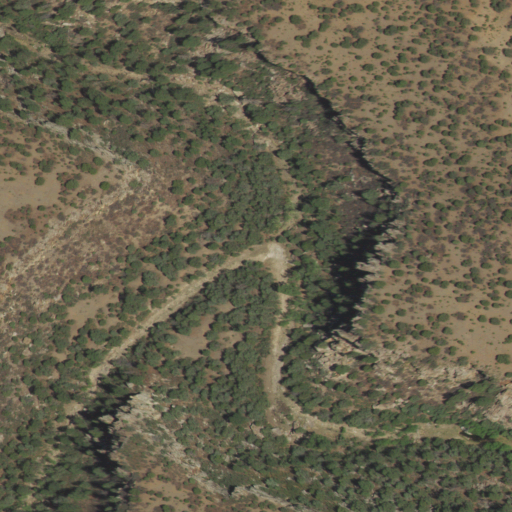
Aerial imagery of valley in New Mexico named Lee Canyon containing evergreen forest and shrub